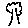
Label: tree